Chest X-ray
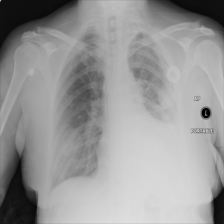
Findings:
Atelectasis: positive
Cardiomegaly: negative
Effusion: positive
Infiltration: negative
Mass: negative
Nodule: positive
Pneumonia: negative
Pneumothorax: positive
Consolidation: positive
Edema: negative
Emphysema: negative
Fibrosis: negative
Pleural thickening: negative
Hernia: negative